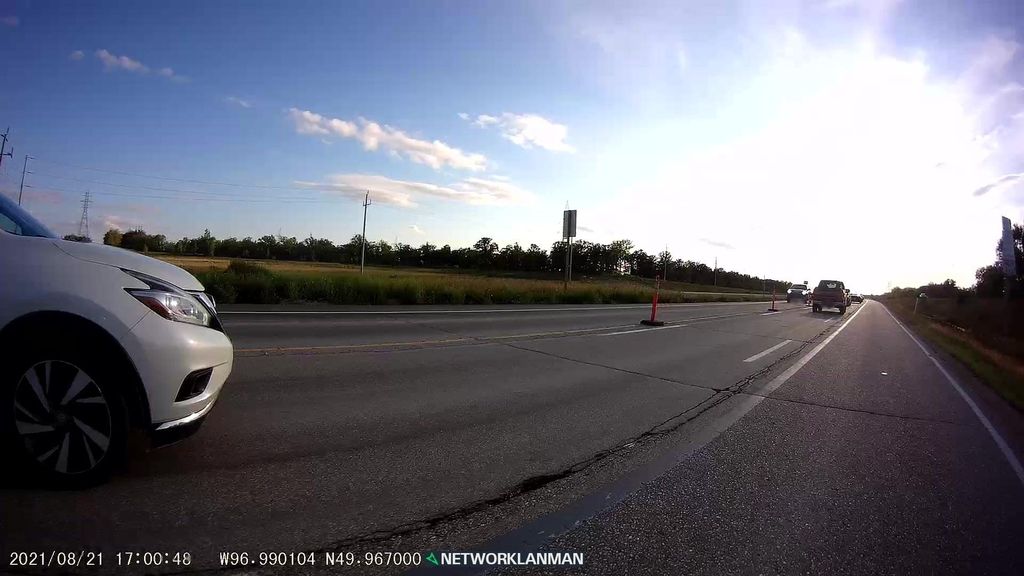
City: winnipeg